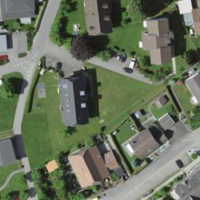
EUNIS habitat code: 54
Species observed at this site:
Medicago sativa